Question: This is the link of the .swf file
<URL>
It is working correctly in the server. But after downloading it is not working. It shows like the image added. Is there any way to download this type of swf by editing code or any other way?

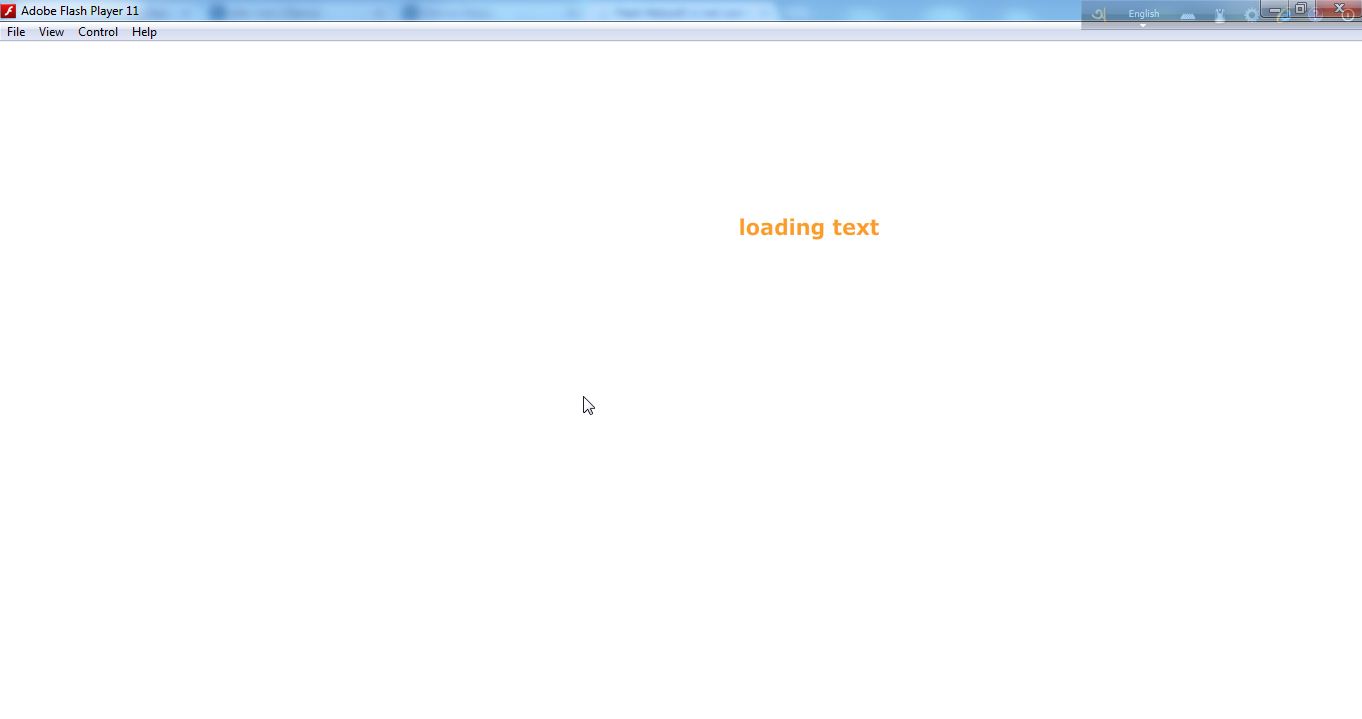
Answer: The swf mentioned in your question is trying to load a text file ("rightblock.txt") and because it didn't find it, it shows you the loading text message.
So, to avoid that and get the swf working, you have to create that text file and put it in the same directory as the swf, you can let it empty or if you want that swf loads the right block (which contains the message "hi all, ... learn more"), you have to download the right block swf, which is "sample1.swf", from the same site, and put its name in the text file, to get at final one of these two situations :
- -